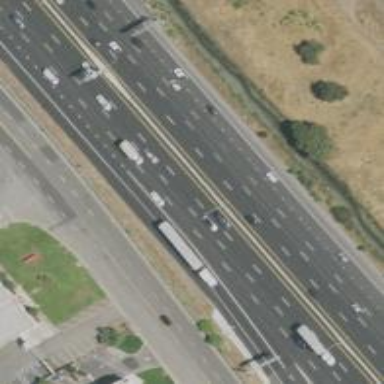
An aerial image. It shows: Motorway junction.